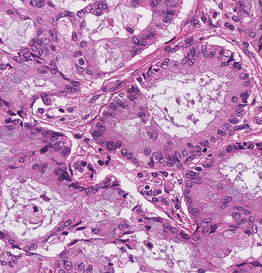
Tumor epithelial tissue: yes
Tumor-associated stroma tissue: yes
Normal tissue: no